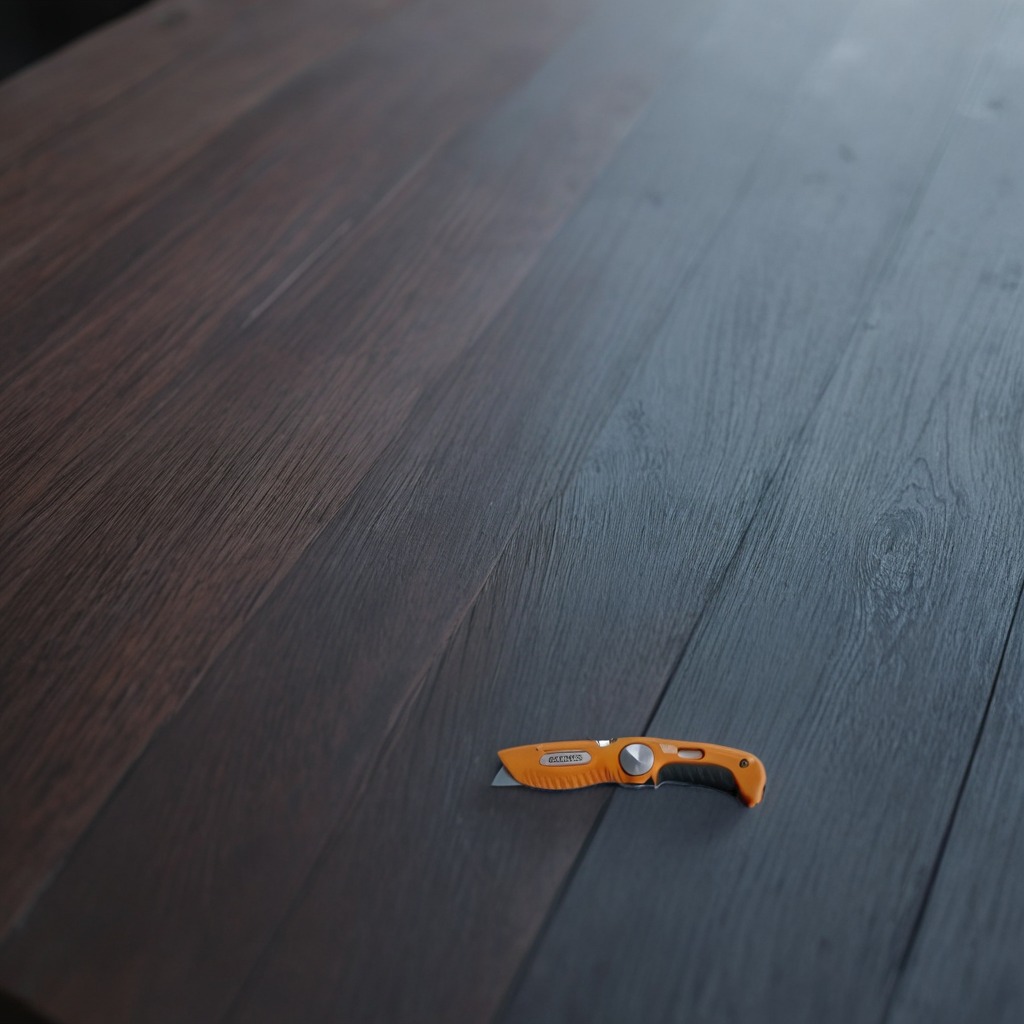
A utility knife is lying on the old table with faint burn marks in a small garage at twilight.